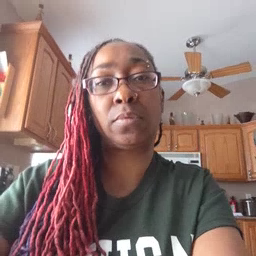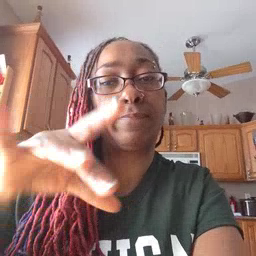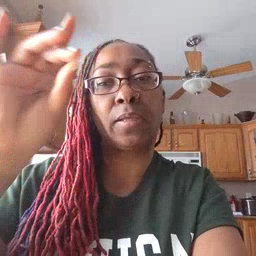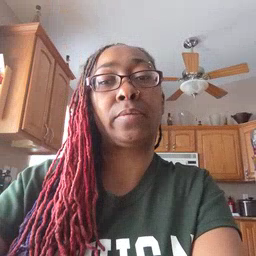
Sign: find